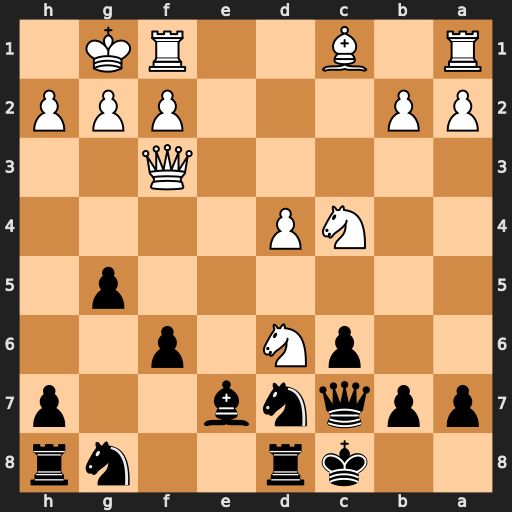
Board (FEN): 2kr2nr/ppqnb2p/2pN1p2/6p1/2NP4/5Q2/PP3PPP/R1B2RK1
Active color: b
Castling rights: -
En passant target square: -
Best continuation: Bxd6 Nxd6+ Qxd6